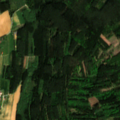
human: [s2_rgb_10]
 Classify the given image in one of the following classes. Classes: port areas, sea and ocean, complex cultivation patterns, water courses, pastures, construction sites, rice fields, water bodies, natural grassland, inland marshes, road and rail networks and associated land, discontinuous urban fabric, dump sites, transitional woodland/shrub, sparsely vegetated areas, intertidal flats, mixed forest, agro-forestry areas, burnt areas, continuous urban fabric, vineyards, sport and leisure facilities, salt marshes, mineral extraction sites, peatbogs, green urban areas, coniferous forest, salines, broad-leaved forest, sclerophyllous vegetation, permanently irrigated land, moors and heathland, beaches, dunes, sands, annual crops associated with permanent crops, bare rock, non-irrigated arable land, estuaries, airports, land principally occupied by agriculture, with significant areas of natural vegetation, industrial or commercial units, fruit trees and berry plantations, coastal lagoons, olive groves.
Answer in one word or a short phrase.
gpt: discontinuous urban fabric, non-irrigated arable land, broad-leaved forest, coniferous forest, mixed forest